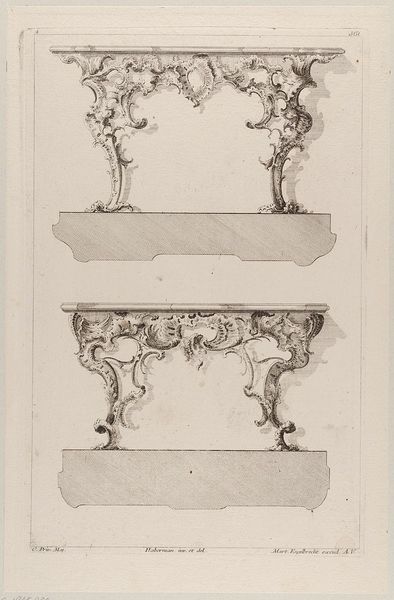
Titel: Zwei Wandtische
Künstler: Martin Engelbrecht
Standort: Hamburg
Institution: Museum für Kunst und Gewerbe Hamburg
Schlagwörter: tisch, rokoko, grafik, graphik, fotografie, photographie, druckgraphik, druckgrafik, radierung, kunstgewerbe, kunsthandwerk, rocaille, wandtisch, style, reproduktionen, industriedesign, druckerzeugnisse, muschelwerk, ornamentstich, vorlageblätter